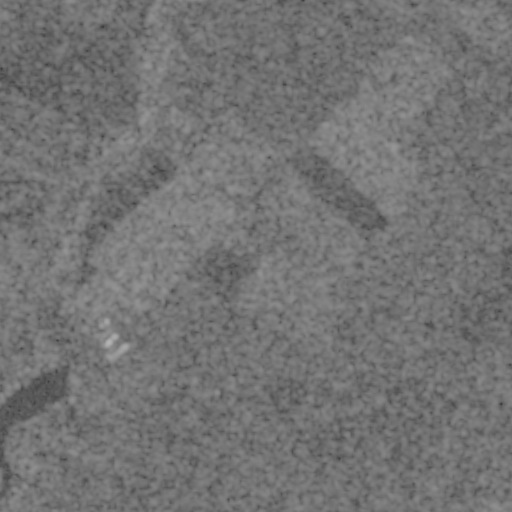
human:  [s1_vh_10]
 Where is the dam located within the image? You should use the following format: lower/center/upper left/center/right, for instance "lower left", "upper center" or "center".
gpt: The dam is located in the lower left of the image.
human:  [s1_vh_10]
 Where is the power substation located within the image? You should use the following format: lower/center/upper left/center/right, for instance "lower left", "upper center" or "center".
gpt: The power substation is located in the lower left of the image.
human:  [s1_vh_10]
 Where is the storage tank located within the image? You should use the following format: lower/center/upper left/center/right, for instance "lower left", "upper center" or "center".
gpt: The storage tank is located in the center left of the image.
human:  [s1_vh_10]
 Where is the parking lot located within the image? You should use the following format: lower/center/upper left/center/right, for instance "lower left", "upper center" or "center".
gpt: There is no parking lot in the image.

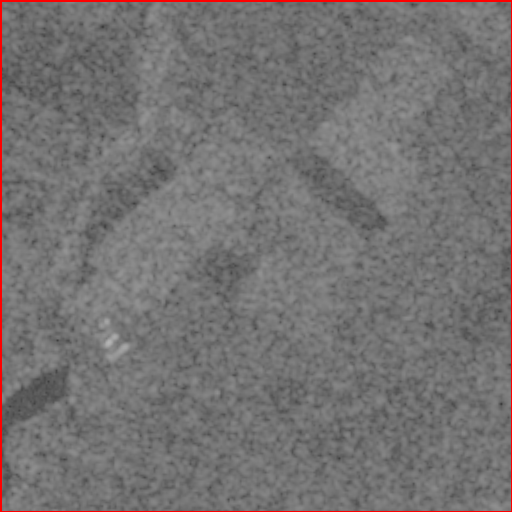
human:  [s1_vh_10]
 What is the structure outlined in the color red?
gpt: The structure outlined in red is a crop field.
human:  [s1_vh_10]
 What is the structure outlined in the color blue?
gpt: There is no blue outline.